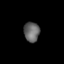
Tissue: lung
Cell type: T cells
Senescence score: 0.1991
Nuclear area (px): 309
Mean DAPI intensity: 99.848